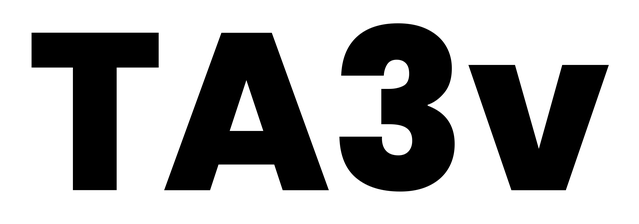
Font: Poppins-ExtraBold